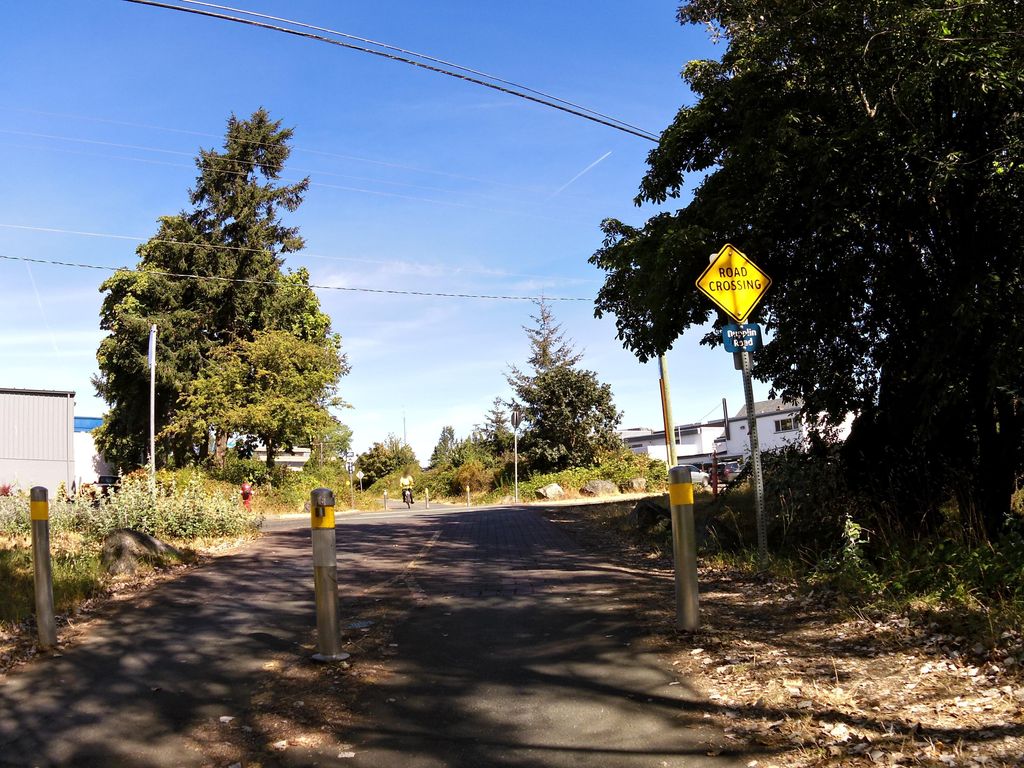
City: victoria